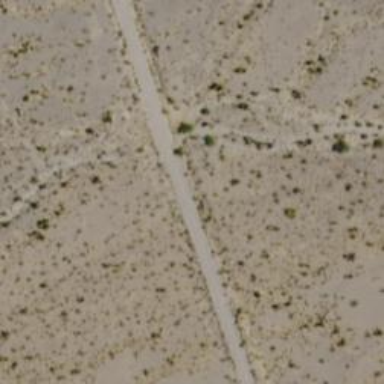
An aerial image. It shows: Historic road track.